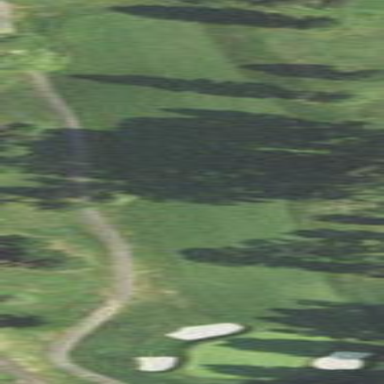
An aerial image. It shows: Scenic golf fairway.